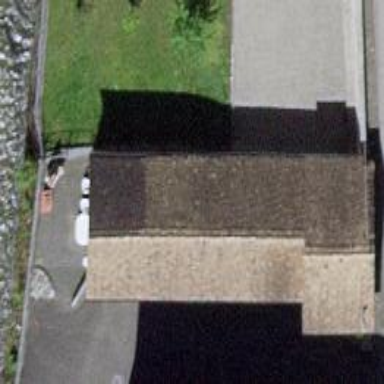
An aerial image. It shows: Carport building.